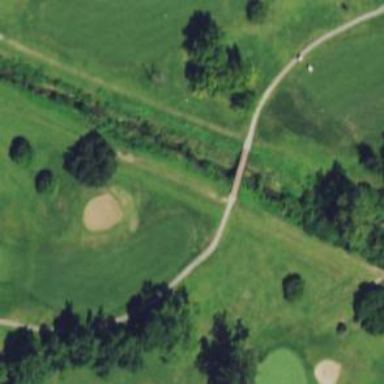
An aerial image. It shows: Path bridge over golf path.